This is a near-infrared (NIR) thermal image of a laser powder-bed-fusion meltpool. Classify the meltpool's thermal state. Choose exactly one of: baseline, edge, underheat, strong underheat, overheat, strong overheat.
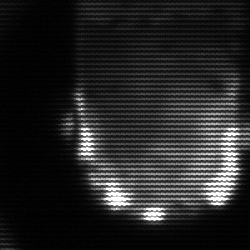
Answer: baseline